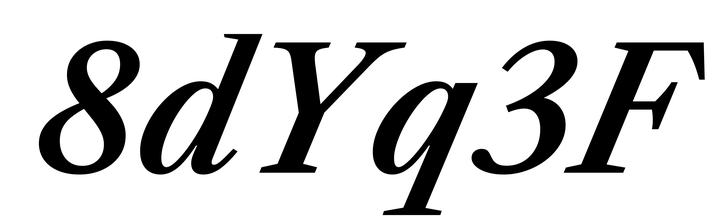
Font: LibreCaslonText-Italic_SemiBold_Italic